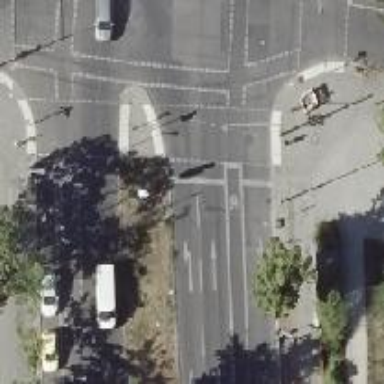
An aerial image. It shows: Road with traffic signals.